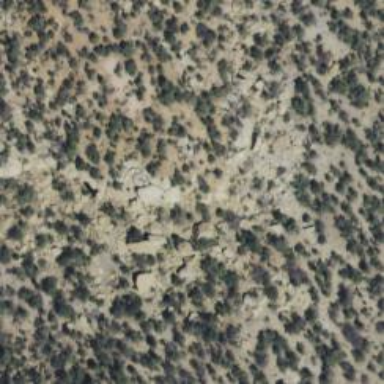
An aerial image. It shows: Archaeological site with historical significance.